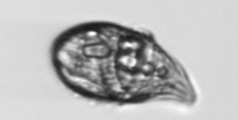
Label: Gyrodinium